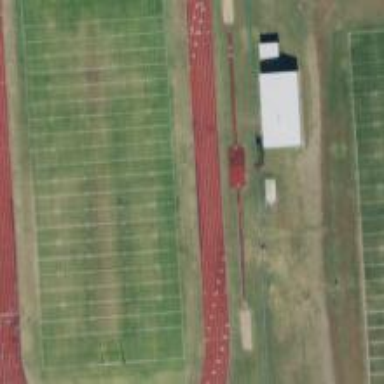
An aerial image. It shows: Athletics track located in leisure land area.